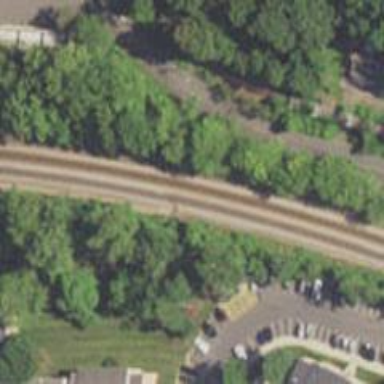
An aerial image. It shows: Railway siding for service.